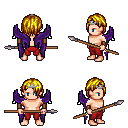
a pixel art fantasy rpg character, male body template, human, light skin, purple wings, red pants, blonde bangs hairstyle, silver tiara, leather bracers, spear, four views (front, back, left, right), 2x2 character sprite sheet, small pixel art, hard edges, no anti-aliasing